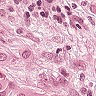
Metastatic tissue present: yes